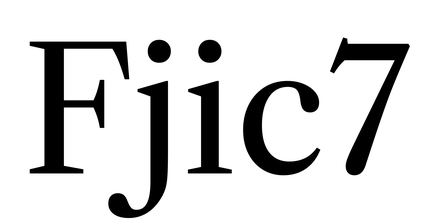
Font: LibreCaslonText_Regular